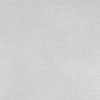
Atmospheric dust classification: dusty